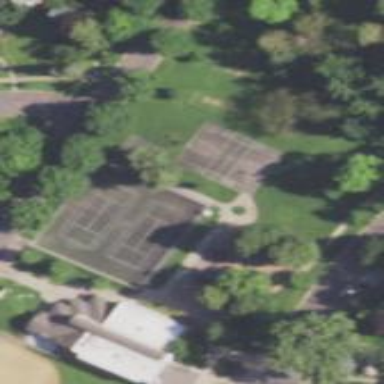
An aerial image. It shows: Tennis court on the leisure land pitch.